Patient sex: M
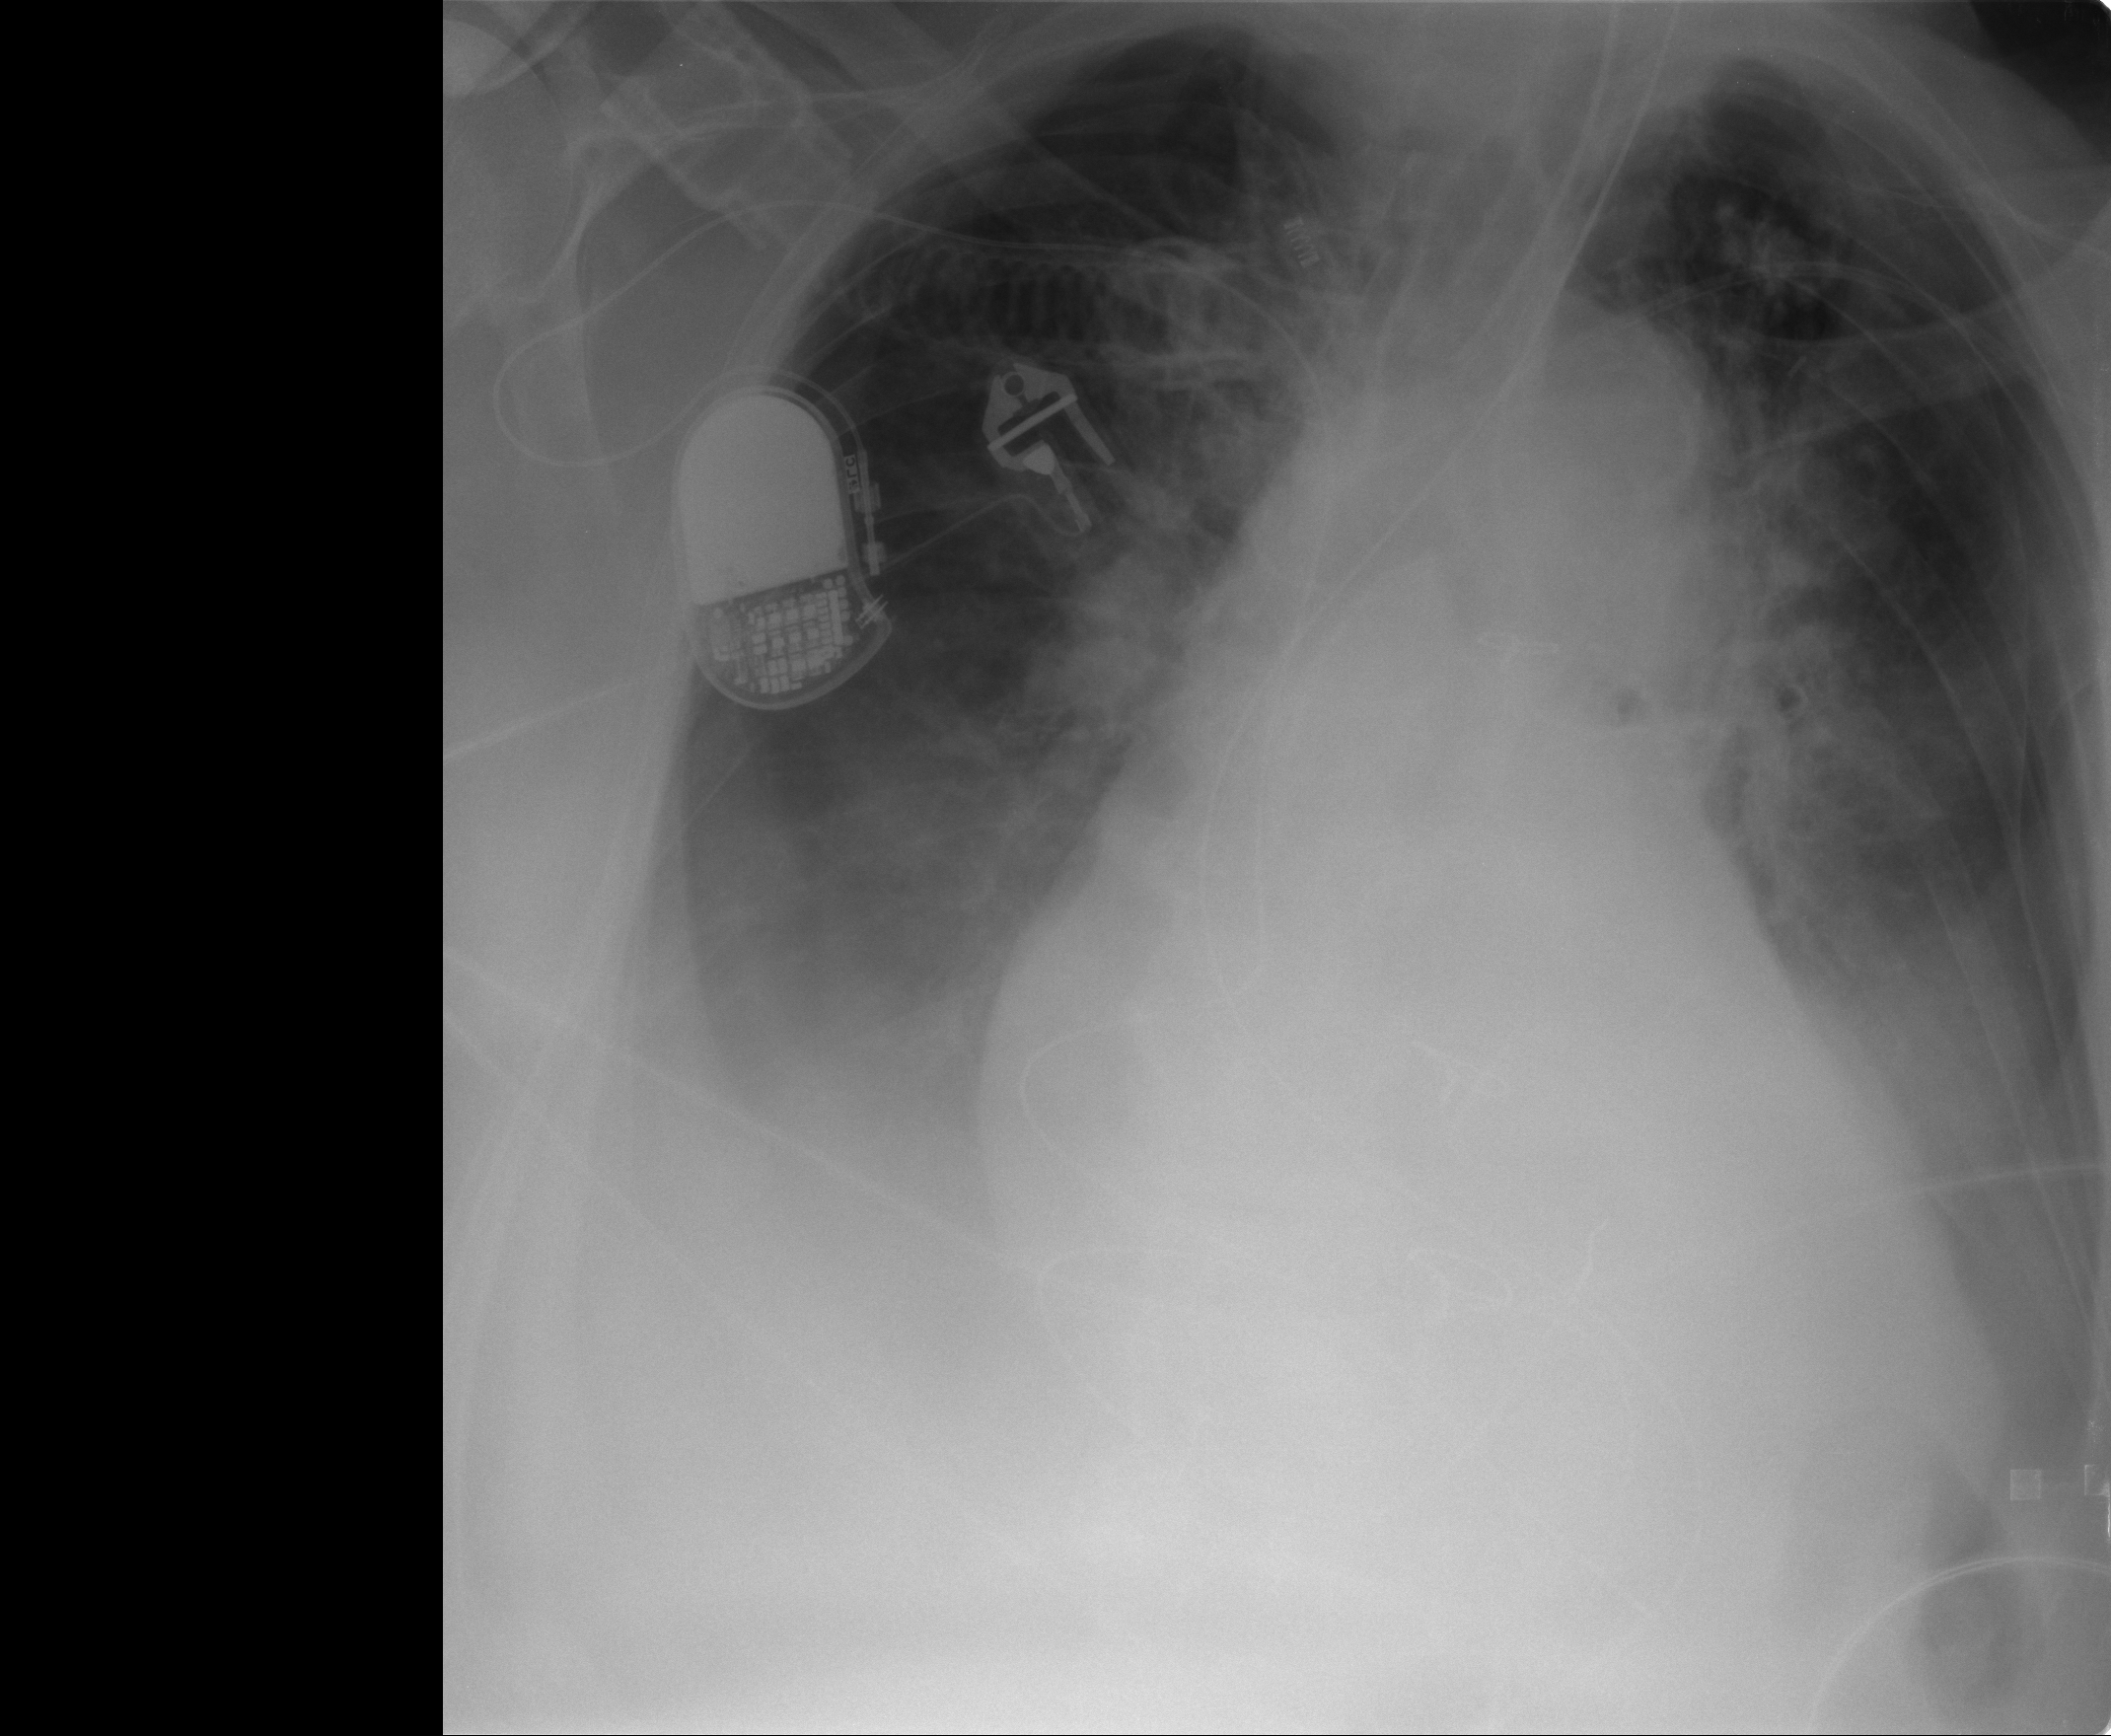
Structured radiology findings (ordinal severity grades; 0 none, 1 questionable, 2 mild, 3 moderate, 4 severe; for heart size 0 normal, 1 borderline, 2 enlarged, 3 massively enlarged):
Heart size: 2
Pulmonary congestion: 1
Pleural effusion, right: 2
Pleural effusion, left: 2
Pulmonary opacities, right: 0
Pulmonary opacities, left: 0
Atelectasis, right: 2
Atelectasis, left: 2